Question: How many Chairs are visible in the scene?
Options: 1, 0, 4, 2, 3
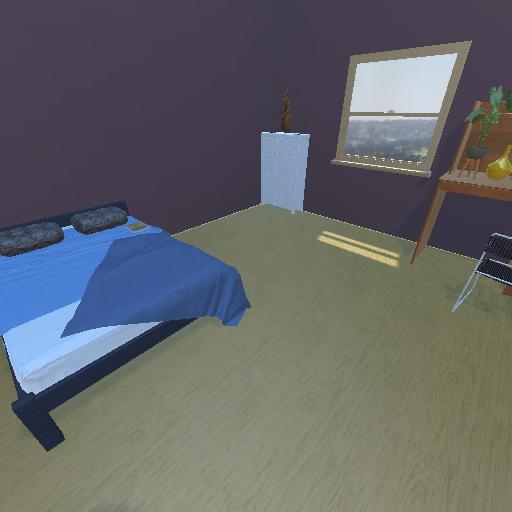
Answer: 1